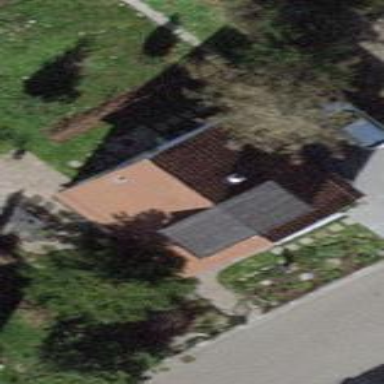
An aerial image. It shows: Detached building with pitched roof.